Question: I'm trying to set all black pixels in a 'BufferedImage' to a certain colour, but it always just sets it to white, no matter what colour I put in. However, if the 'color' variable is black, then it will set it to black.
'''
BufferedImage spritesheet =
ImageIO.read(Text.class.getResourceAsStream("/HUD/font.gif"));
for(int xx = 0; xx < spritesheet.getWidth(); xx++) {
color = new Color(200, 180, 110);
for(int yy = 0; yy < spritesheet.getHeight(); yy++) {
if(spritesheet.getRGB(xx, yy) == new Color(0, 0, 0).getRGB())
spritesheet.setRGB(xx, yy, color.getRGB());
}
}
'''
What have I done wrong?

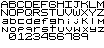
Answer: Jim Garrison is right. When you loaded the GIF, it has a limited set of colors in its pallet, black and white. When you set a pixel with a non-black color, it uses the closest color in the pallet and sets it to white. One way to avoid this is stop reusing the same BufferedImage to write as you did to read, and create a brand new BufferedImage to save, like this:
'''
public static void main(String[] args) throws IOException
{
BufferedImage spritesheet =
ImageIO.read(new FileInputStream("/tmp/GYBOD.gif"));
BufferedImage copy = new BufferedImage(spritesheet.getWidth(), spritesheet.getHeight(), BufferedImage.TYPE_BYTE_INDEXED);
for(int xx = 0; xx < spritesheet.getWidth(); xx++) {
Color color = new Color(200, 180, 110);
for(int yy = 0; yy < spritesheet.getHeight(); yy++) {
if(spritesheet.getRGB(xx, yy) == new Color(0, 0, 0).getRGB()) {
//spritesheet.setRGB(xx, yy, color.getRGB());
copy.setRGB(xx, yy, color.getRGB());
}
else {
copy.setRGB(xx, yy, spritesheet.getRGB(xx,yy));
}
}
}
ImageWriter writer = ImageIO.getImageWritersBySuffix("gif").next();
writer.setOutput(ImageIO.createImageOutputStream(new FileOutputStream("/tmp/test.gif")));
writer.write(copy);
}
}
'''
Then when you save the GIF, Java ImageIO framework will look at the BufferedImage and create a more extensive pallet with your new colors.